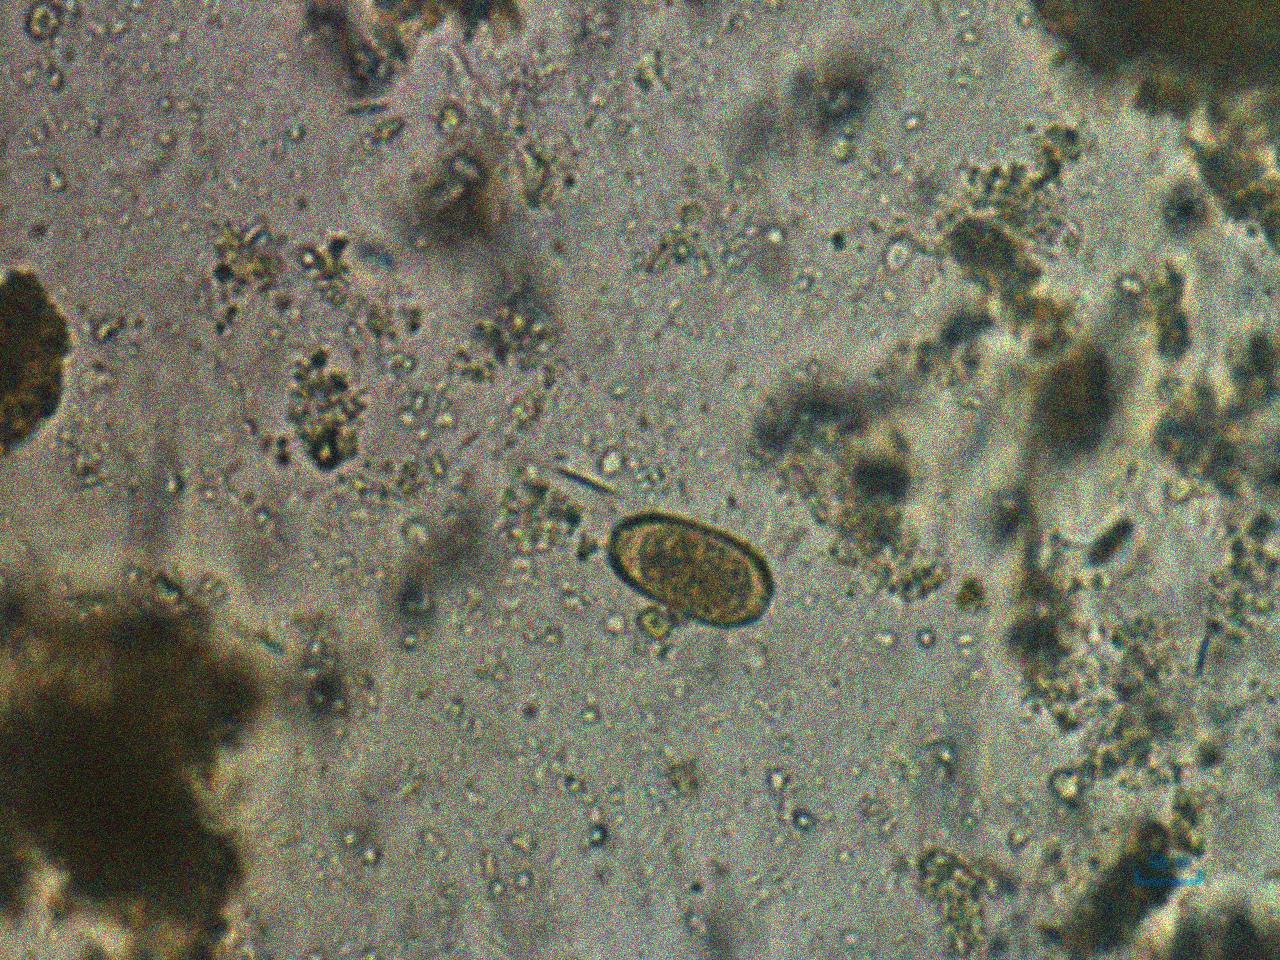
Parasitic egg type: Capillaria philippinensis